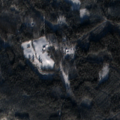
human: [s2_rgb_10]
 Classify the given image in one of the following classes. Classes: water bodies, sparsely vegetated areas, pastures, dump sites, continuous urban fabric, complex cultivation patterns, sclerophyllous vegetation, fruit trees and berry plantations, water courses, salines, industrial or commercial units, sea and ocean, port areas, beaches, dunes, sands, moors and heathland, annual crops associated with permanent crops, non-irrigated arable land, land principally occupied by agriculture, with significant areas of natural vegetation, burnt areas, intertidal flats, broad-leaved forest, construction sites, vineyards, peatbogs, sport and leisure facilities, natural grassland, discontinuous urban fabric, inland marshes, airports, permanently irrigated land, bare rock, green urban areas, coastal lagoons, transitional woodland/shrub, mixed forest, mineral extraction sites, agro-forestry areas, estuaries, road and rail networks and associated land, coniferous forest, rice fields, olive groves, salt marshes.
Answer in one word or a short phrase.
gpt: broad-leaved forest, coniferous forest, mixed forest